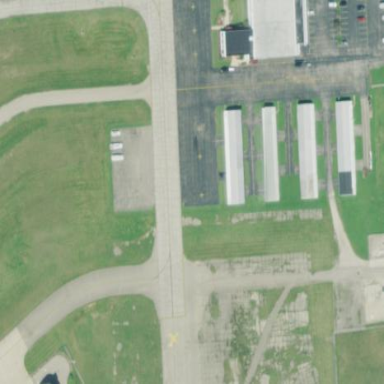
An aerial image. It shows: Apron at the airport.